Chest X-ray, AP view. Patient: 67 years old, sex M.
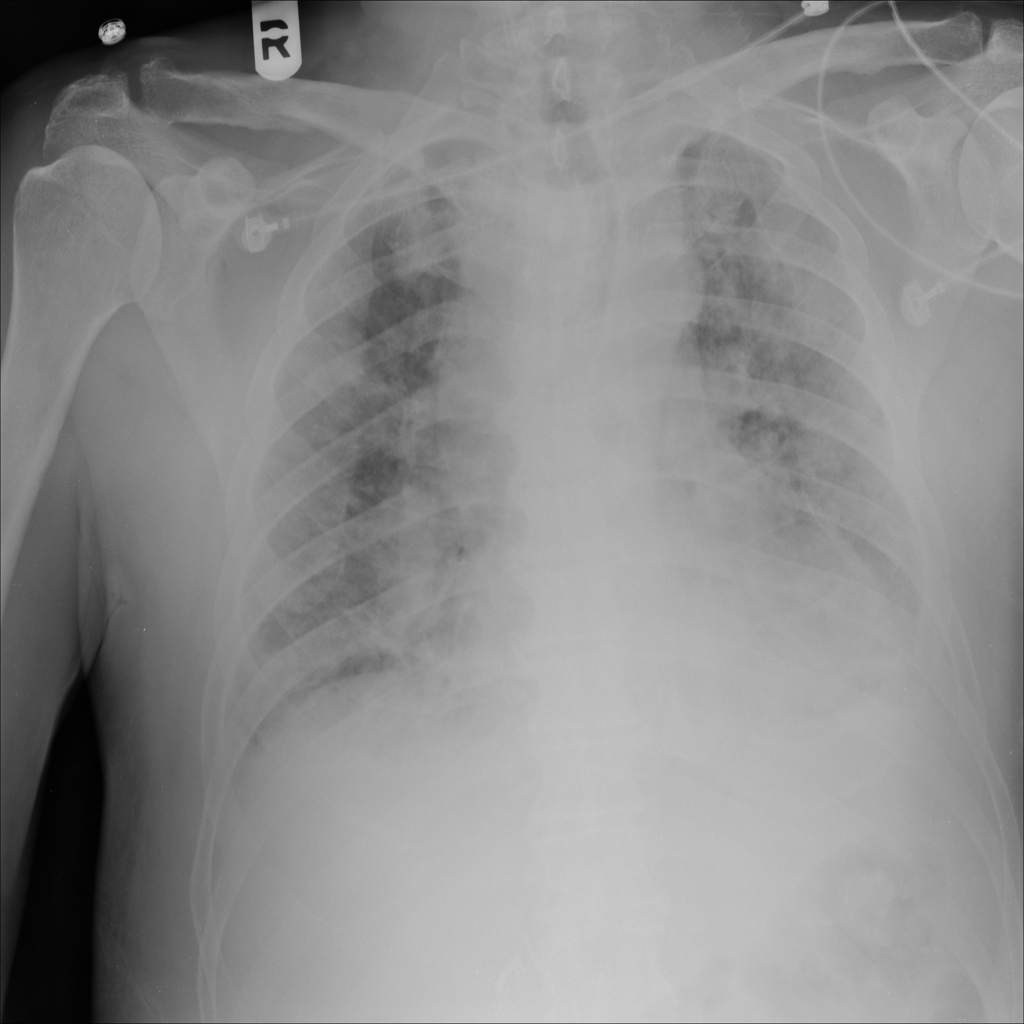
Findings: No Finding